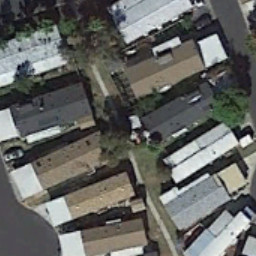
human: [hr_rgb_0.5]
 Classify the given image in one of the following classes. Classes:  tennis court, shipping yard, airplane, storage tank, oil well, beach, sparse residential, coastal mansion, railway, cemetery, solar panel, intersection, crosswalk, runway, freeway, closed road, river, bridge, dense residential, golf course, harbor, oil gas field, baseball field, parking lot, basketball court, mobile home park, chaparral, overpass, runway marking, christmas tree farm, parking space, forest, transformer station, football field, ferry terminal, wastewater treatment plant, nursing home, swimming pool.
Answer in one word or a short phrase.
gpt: mobile home park